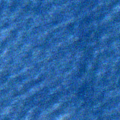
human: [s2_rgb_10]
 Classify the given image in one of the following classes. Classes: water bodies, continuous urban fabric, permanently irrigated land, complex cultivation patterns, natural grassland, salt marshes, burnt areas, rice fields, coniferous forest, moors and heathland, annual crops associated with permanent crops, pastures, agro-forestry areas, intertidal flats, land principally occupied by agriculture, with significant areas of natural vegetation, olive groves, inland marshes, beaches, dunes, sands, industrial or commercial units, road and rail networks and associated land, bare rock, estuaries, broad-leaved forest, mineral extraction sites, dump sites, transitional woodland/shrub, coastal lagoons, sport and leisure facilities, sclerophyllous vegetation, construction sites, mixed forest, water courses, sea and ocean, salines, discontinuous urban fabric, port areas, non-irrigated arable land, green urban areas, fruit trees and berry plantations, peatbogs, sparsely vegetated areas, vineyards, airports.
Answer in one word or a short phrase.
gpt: sea and ocean